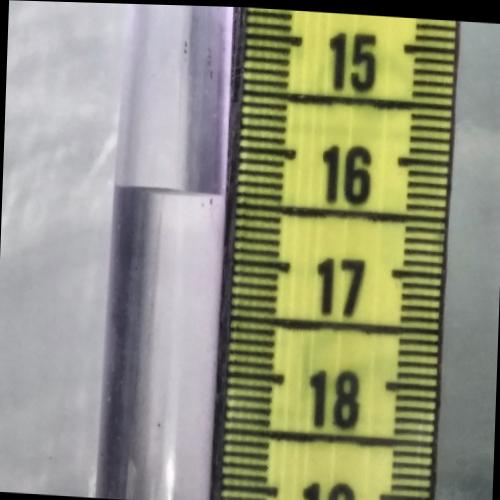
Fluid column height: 16.4 cm